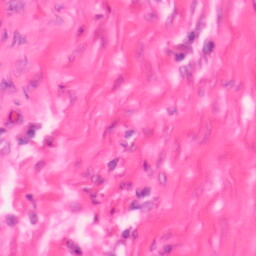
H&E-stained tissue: Colon